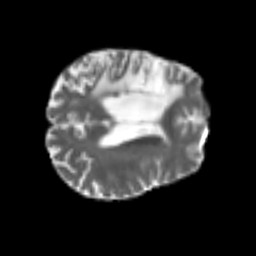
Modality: T2w
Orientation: axial
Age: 68
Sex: male
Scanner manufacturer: siemens
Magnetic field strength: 3 T
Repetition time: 4.999 s
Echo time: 0.07946 s